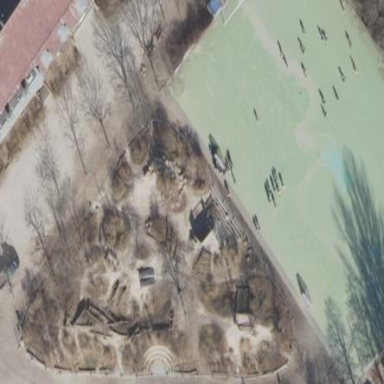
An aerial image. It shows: Playground area for leisure land.